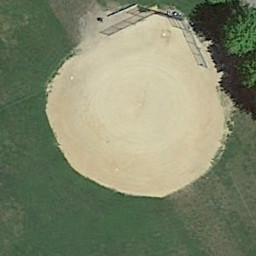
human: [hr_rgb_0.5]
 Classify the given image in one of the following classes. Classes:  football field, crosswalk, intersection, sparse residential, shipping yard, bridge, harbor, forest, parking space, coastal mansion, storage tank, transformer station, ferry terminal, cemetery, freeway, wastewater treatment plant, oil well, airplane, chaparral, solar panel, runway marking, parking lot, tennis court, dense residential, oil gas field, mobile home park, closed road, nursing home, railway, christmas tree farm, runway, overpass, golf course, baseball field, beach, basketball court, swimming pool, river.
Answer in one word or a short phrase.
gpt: baseball field